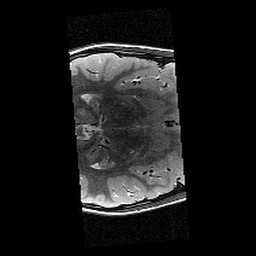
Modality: T2w
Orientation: axial
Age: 9
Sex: female
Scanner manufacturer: siemens
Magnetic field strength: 3 T
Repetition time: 9.23 s
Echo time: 0.067 s